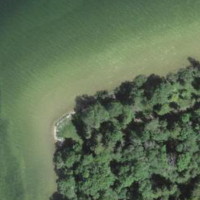
EUNIS habitat code: 14
Species observed at this site:
Lysimachia vulgaris